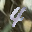
Label: 4